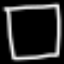
Label: square